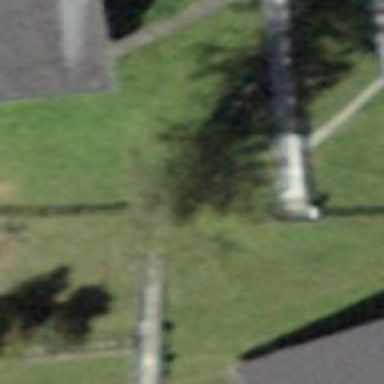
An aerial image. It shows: Concrete steps.